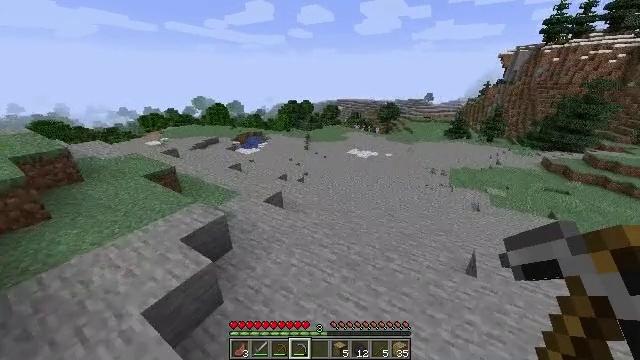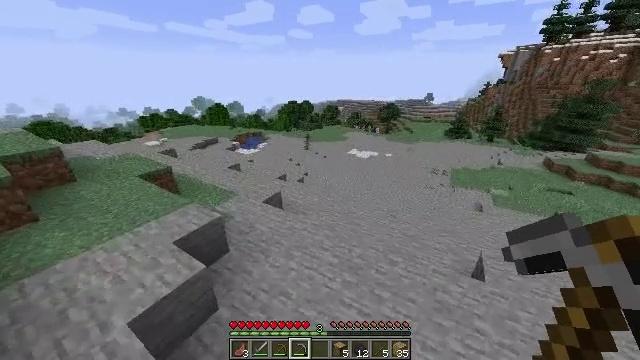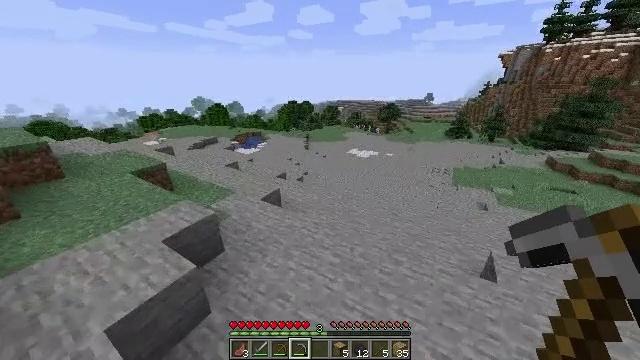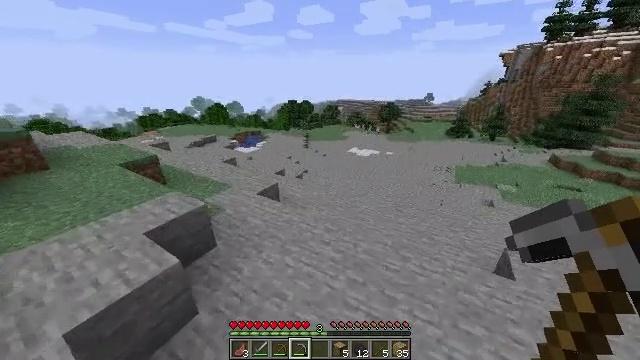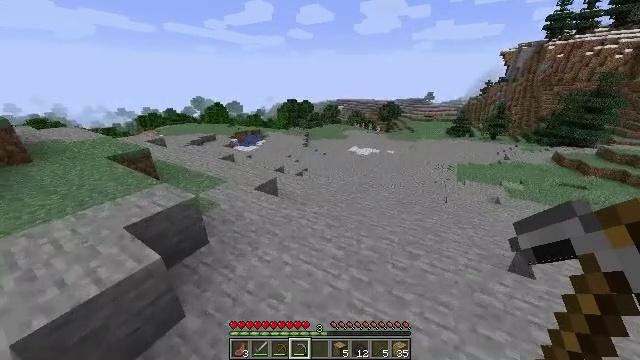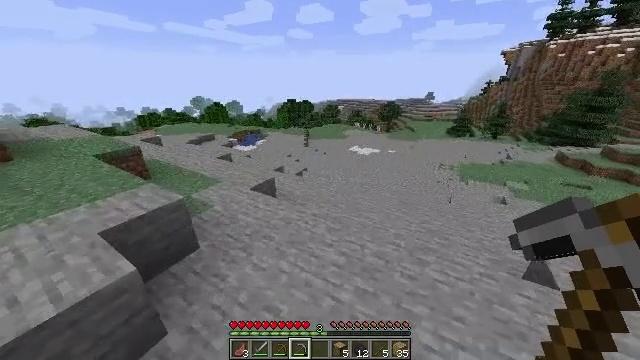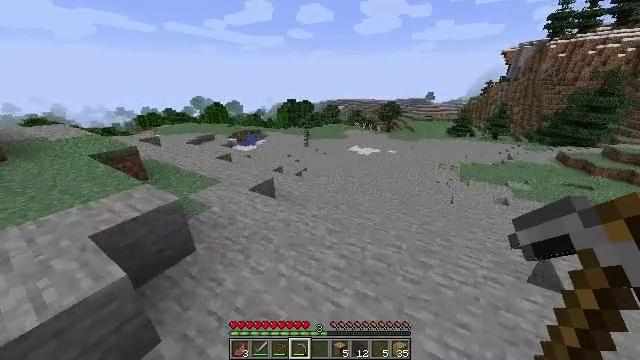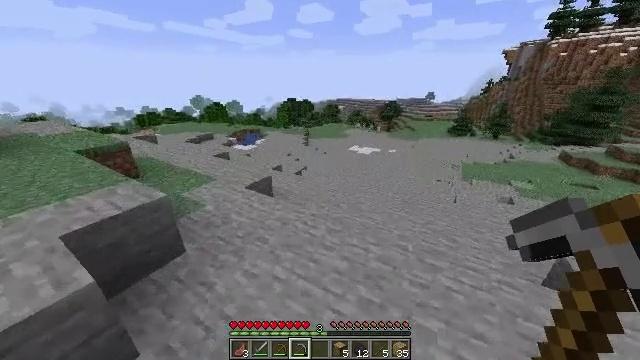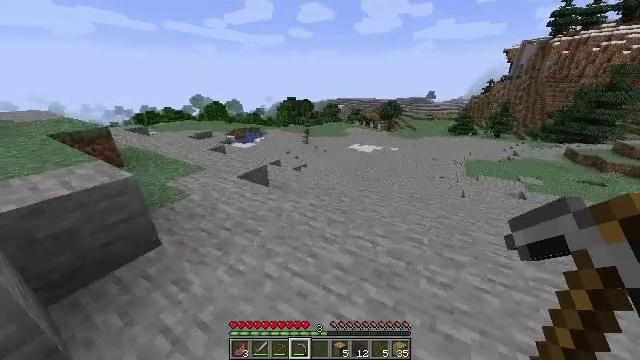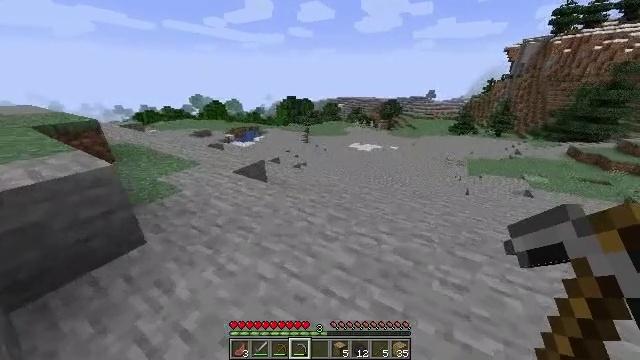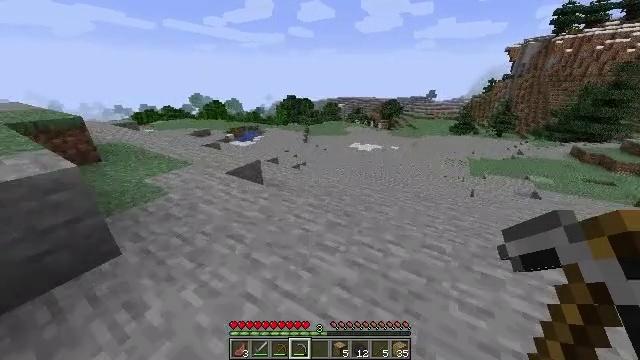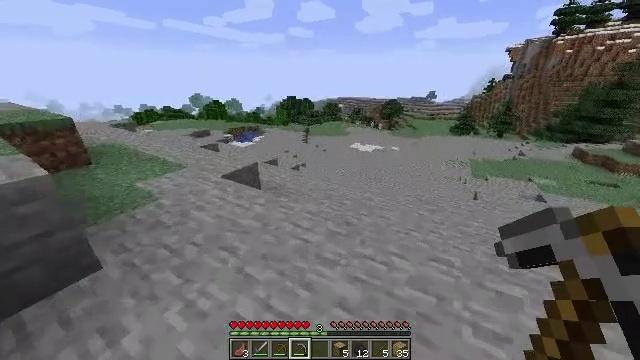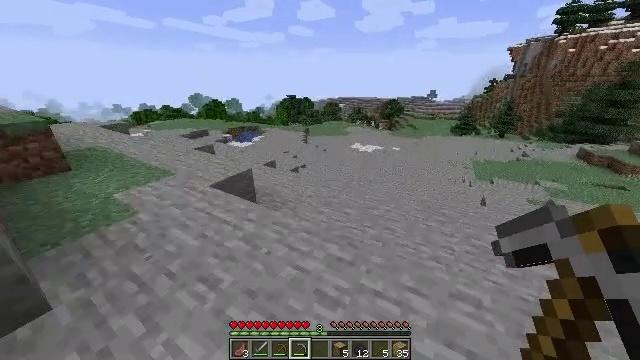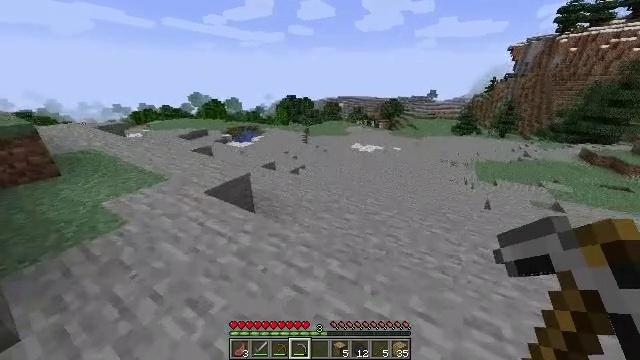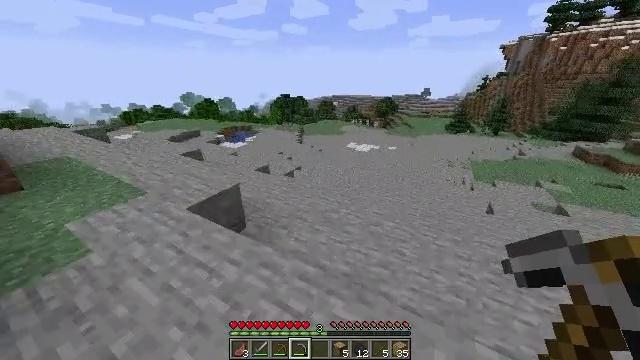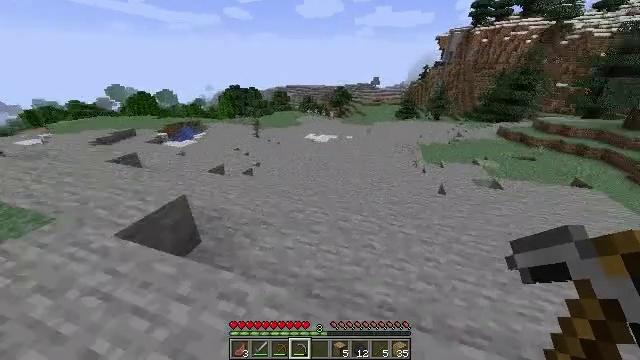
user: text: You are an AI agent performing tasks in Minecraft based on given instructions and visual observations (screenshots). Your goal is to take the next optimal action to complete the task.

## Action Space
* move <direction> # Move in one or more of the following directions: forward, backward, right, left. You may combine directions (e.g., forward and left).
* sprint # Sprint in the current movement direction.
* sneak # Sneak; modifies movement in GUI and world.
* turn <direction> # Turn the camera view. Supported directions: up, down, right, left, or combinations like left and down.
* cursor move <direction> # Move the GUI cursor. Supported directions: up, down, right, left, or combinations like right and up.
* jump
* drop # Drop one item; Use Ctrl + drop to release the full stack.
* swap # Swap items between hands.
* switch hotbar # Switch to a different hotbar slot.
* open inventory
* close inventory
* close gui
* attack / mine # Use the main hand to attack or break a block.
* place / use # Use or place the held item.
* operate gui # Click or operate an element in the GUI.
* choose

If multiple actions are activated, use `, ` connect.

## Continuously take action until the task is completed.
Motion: motion action
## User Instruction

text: Pick up the white bed by breaking it.
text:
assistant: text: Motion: move forward, sprint
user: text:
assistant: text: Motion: move forward, sprint
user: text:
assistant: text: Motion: move forward, sprint
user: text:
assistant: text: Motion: move forward, sprint
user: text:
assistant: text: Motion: move forward, sprint
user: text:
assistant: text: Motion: move forward, sprint
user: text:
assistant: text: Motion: move forward, sprint
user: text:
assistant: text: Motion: move forward, sprint
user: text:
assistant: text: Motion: move forward, sprint
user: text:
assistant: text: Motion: move forward, sprint
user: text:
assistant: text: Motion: move forward, sprint
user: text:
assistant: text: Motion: move forward, sprint
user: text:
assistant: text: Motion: move forward, sprint
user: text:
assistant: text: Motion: move forward, sprint, turn right
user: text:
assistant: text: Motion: move forward, sprint, turn right and down
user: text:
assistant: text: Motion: move forward, sprint, turn right and down
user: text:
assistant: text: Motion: move forward, turn right and down
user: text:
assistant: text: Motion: move forward
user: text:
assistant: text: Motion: move forward
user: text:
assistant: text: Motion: move forward
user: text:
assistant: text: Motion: move forward
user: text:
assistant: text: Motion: move forward
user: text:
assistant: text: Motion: move forward
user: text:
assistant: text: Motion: move forward
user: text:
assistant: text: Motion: move forward
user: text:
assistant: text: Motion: move forward, turn left and down
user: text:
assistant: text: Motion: move forward, turn left
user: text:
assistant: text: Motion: move forward, turn left
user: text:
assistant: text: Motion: move forward
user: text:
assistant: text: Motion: move forward